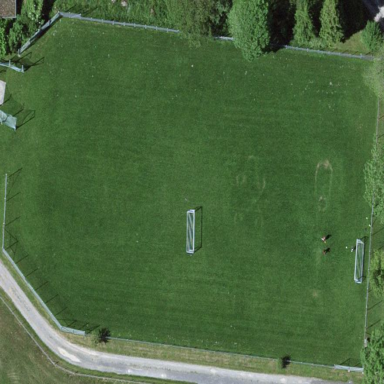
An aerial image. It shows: Athletics pitch for leisure land sports.